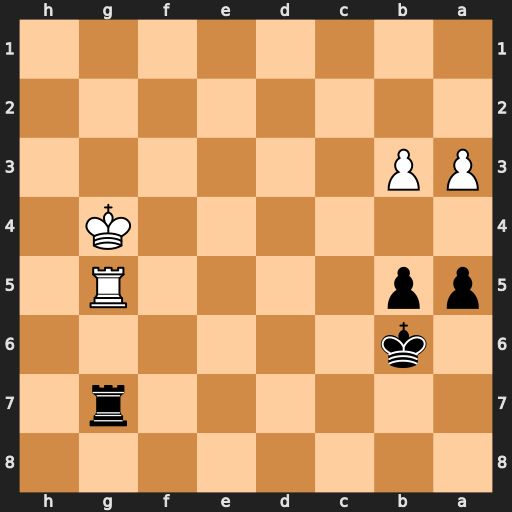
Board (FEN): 8/6r1/1k6/pp4R1/6K1/PP6/8/8
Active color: b
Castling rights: -
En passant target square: -
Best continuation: Rxg5+ Kxg5 Kc5